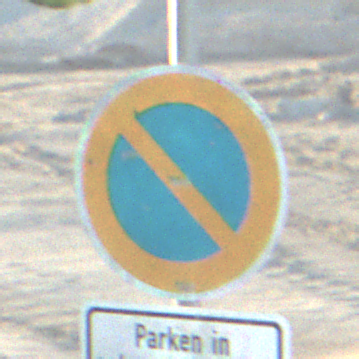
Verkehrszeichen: EingeschraenktesHalteverbot
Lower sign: SonstigeBeschraenkungen1
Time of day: SunriseSunset
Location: Outdoor (Beach)
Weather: Clear
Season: NotSpecified
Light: Natural